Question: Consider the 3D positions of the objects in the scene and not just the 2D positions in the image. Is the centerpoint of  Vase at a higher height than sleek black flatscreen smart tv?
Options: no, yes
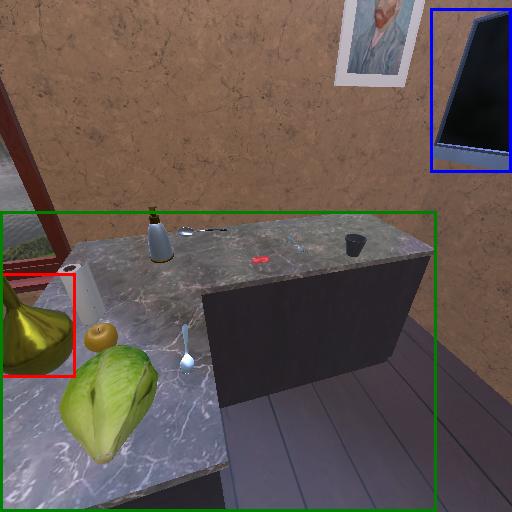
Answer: no